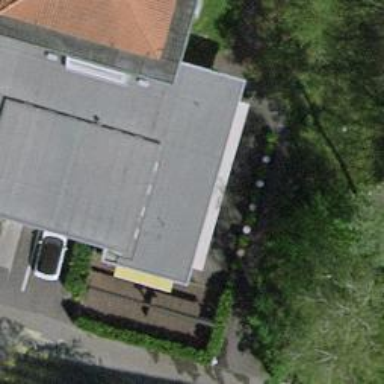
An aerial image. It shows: Restaurant.